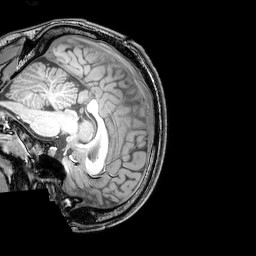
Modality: T1w
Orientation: sagittal
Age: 24
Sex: male
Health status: healthy
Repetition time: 0.081 s
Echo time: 0.037 s